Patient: sex F, age 69
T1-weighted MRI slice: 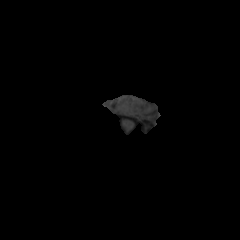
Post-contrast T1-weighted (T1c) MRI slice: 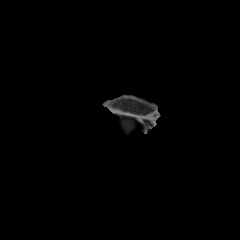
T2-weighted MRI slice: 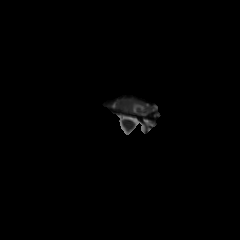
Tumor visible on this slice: yes
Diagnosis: Glioblastoma, IDH-wildtype
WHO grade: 4